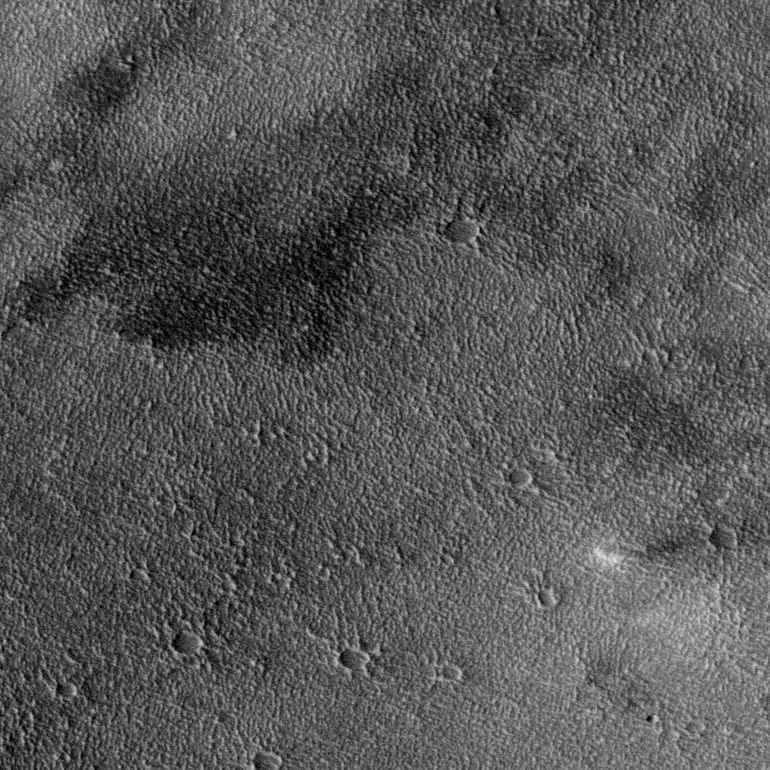
Label: dustdevil